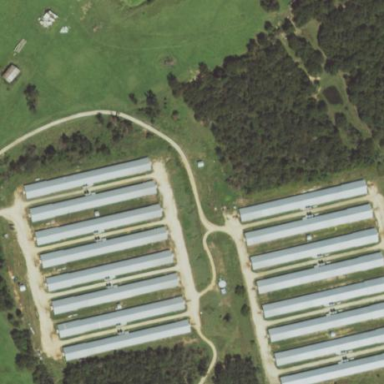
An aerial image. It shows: Poultry farmyard.